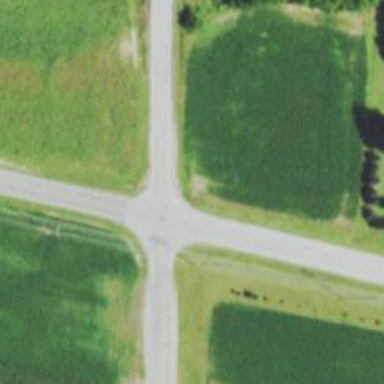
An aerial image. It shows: Stop road.